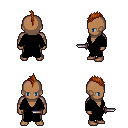
a pixel art fantasy rpg character, male body template, human, dark skin, black robe, red pants, brunette mohawk hairstyle, dagger, four views (front, back, left, right), 2x2 character sprite sheet, small pixel art, hard edges, no anti-aliasing